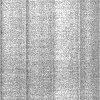
Atmospheric dust classification: dusty